Question: I configure YII-BOOTSTRAP using these steps
<URL>
But unable to configure & Get the below error, as shown below: Any ideas?
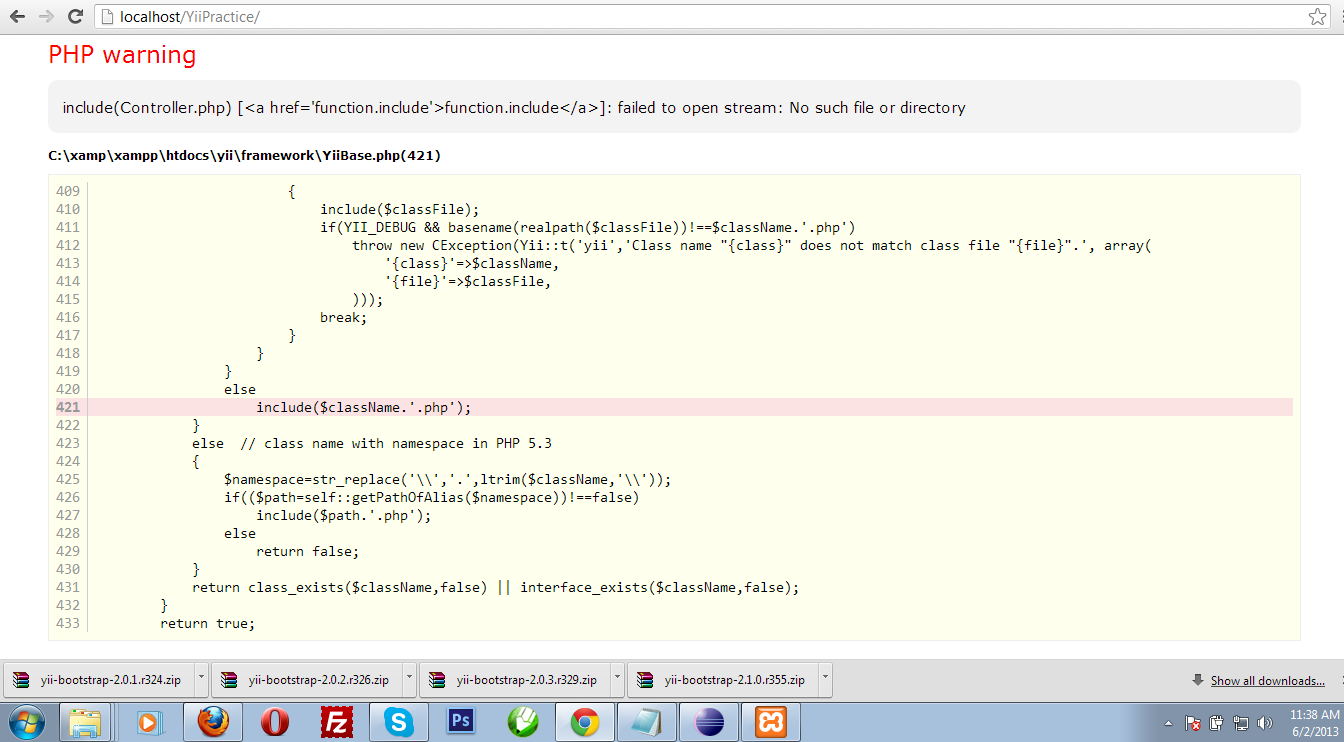
Answer: Controller.php is the base class for all controllers in Yii. Make sure you're autoloading it by having this in config.main
'''
// autoloading model and component classes
import'=>array(
...
'application.components.*',
....
),
'''